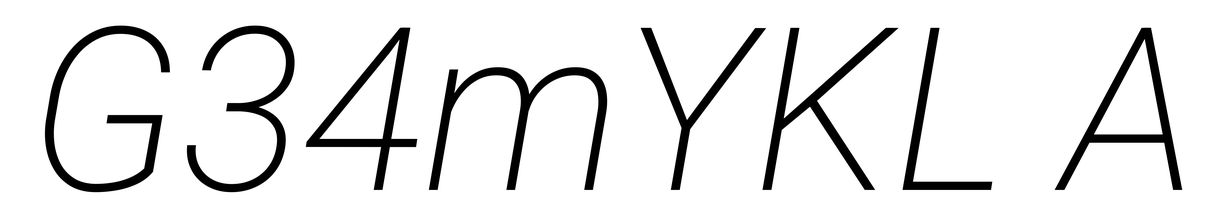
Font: Roboto-Italic_ExtraLight_Italic